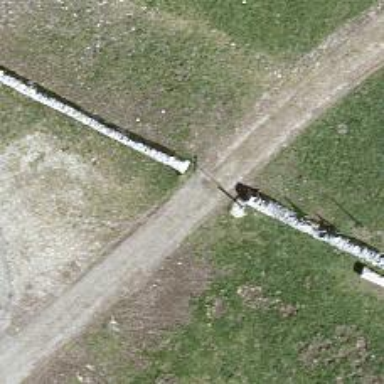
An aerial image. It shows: Lift gate barrier.